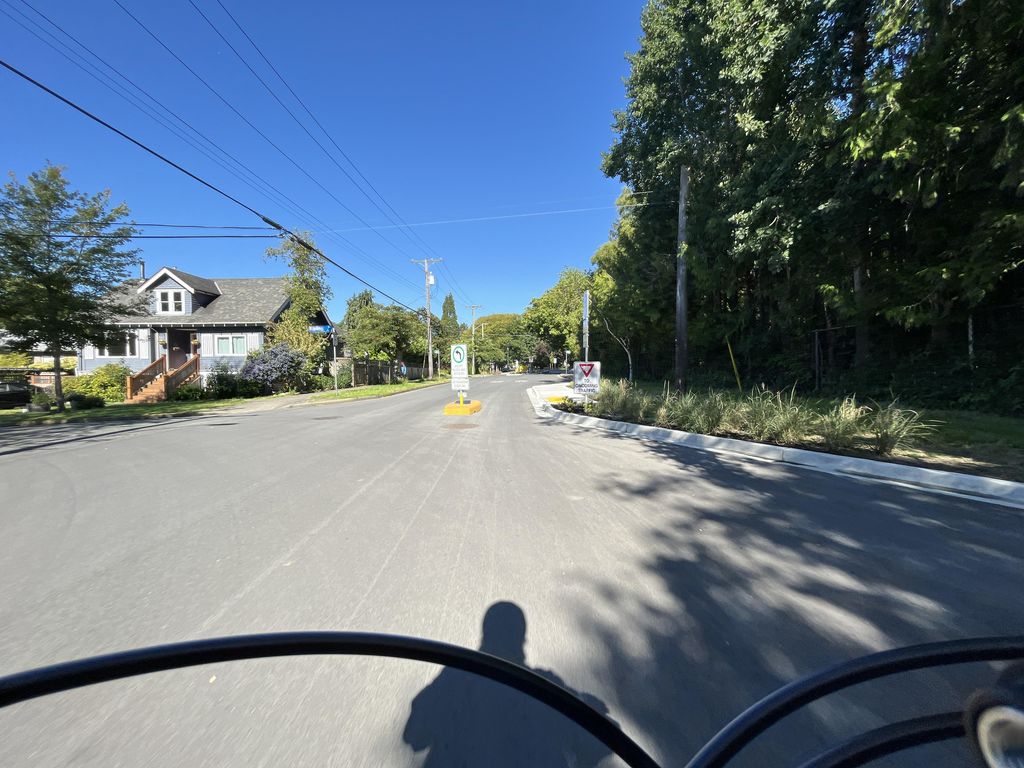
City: victoria